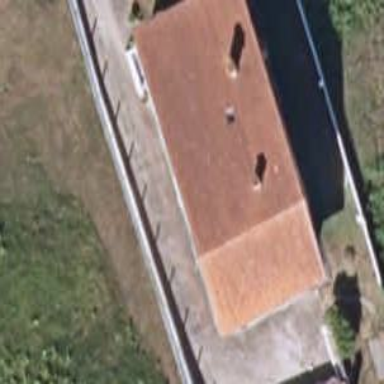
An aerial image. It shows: Simple and straightforward house.